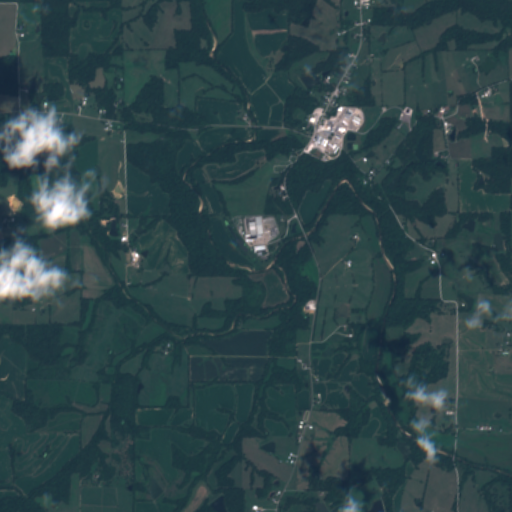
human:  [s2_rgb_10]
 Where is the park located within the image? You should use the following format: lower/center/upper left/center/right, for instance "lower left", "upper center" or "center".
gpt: The park is located in the upper center of the image.
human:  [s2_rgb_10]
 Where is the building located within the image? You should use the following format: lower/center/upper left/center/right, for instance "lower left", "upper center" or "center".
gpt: The building is located in the upper right of the image.
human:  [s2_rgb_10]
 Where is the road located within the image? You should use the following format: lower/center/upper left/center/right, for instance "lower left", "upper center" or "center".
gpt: There is no road in the image.